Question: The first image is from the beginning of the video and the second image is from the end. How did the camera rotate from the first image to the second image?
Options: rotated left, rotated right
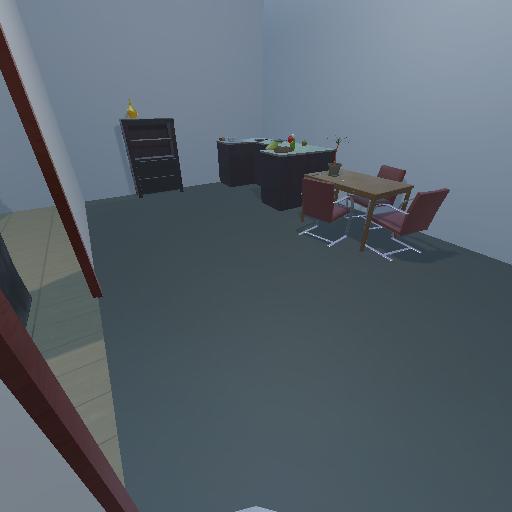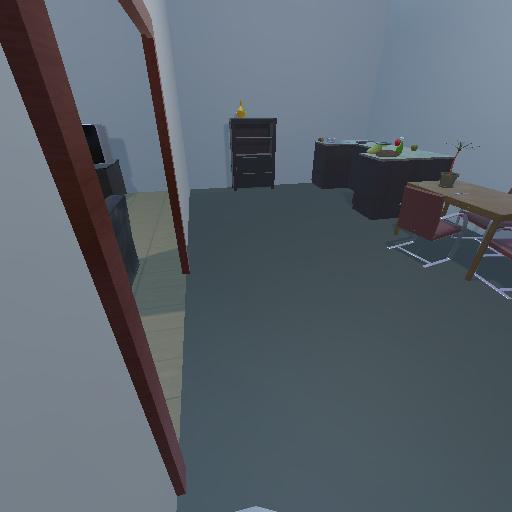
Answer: rotated left